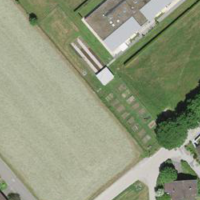
EUNIS habitat code: 55
Species observed at this site:
Humulus lupulus